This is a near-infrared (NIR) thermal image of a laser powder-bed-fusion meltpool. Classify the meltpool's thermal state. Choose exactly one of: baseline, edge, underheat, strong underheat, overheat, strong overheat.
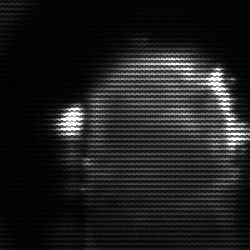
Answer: baseline